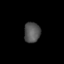
Tissue: skin
Cell type: Epithelial cells
Senescence score: 0.247
Nuclear area (px): 324
Mean DAPI intensity: 84.315